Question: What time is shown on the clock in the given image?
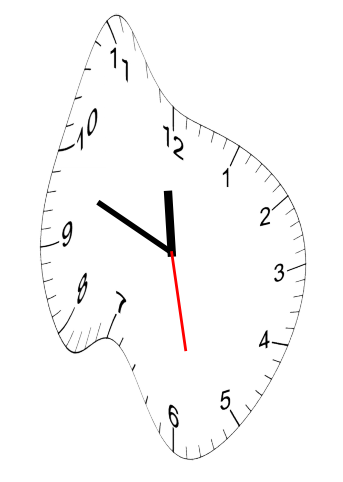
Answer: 11:48:28